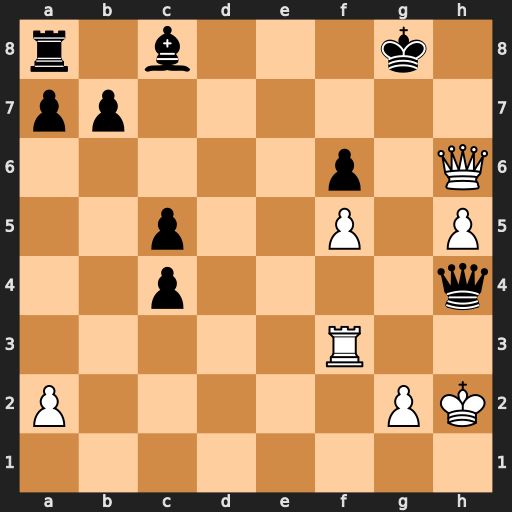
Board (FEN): r1b3k1/pp6/5p1Q/2p2P1P/2p4q/5R2/P5PK/8
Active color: w
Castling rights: -
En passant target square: -
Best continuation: Rh3 Qg5 Rg3 Qxg3+ Kxg3